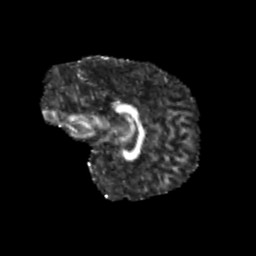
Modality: FA
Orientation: sagittal
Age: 9
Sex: male
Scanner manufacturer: siemens
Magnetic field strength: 3 T
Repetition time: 3.8 s
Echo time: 0.07 s